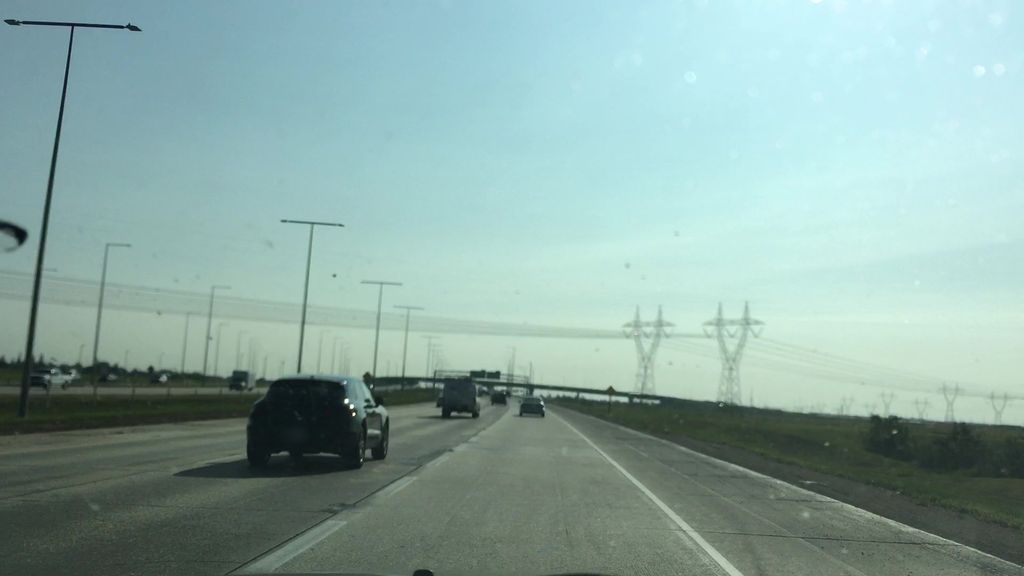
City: edmonton